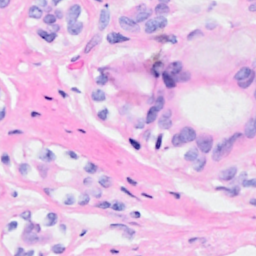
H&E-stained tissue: Breast